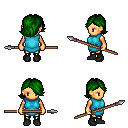
a pixel art fantasy rpg character, female body template, human, tanned skin, teal tunic, gold greaves, green swoop hairstyle, black shoes, spear, four views (front, back, left, right), 2x2 character sprite sheet, small pixel art, hard edges, no anti-aliasing